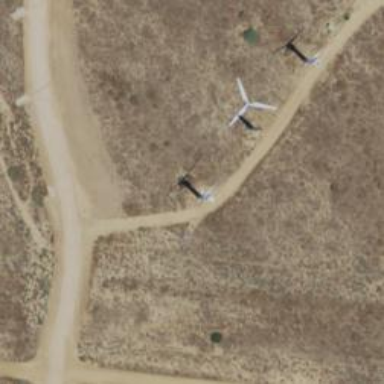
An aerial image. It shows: Wind power generator with wind turbines.